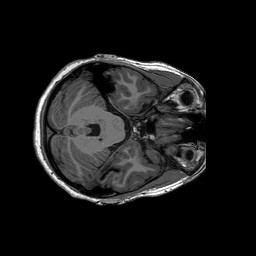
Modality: T1w
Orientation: coronal
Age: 23
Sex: female